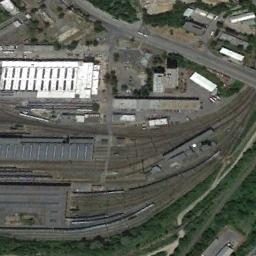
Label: railway_station